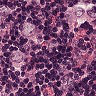
Metastatic tissue present: yes